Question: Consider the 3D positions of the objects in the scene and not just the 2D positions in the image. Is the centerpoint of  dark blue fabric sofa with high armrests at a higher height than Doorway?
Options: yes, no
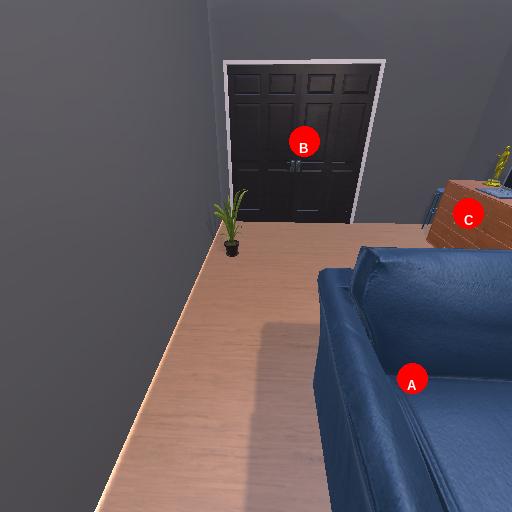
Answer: yes